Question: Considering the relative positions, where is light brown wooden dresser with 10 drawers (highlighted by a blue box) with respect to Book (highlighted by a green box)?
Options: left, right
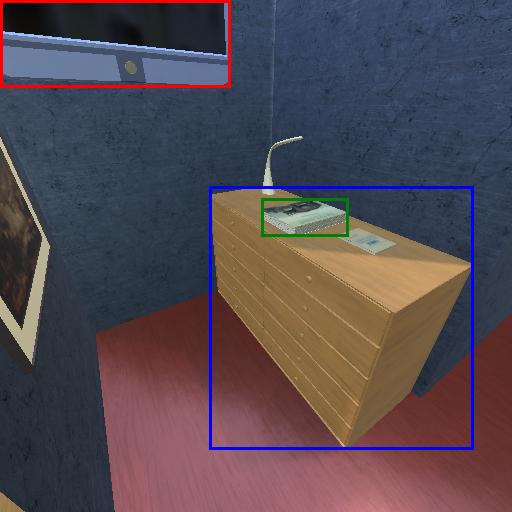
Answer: left